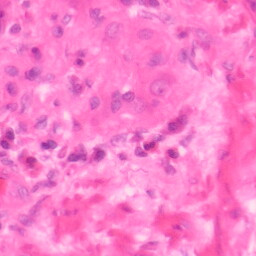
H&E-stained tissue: Colon